Question: Count the number of objects in the diagram.
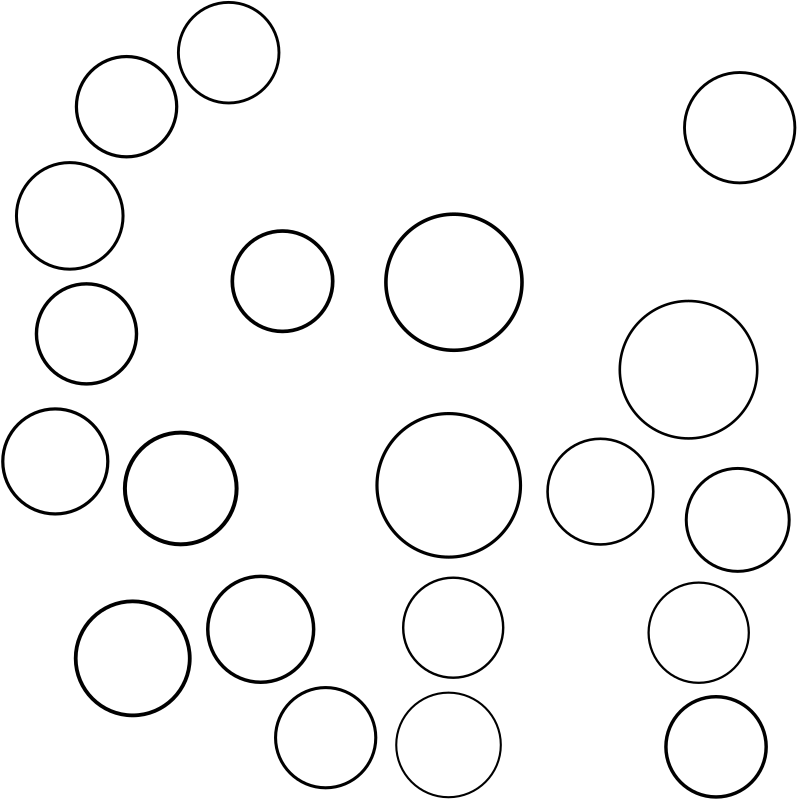
Answer: 20